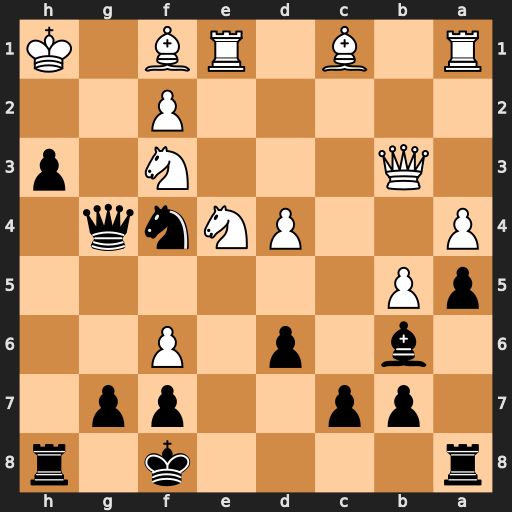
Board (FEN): r4k1r/1pp2pp1/1b1p1P2/pP6/P2PNnq1/1Q3N1p/5P2/R1B1RB1K
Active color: b
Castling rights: -
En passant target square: -
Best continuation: Qg2+ Bxg2 hxg2+ Kg1 Rh1#